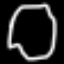
Label: octagon